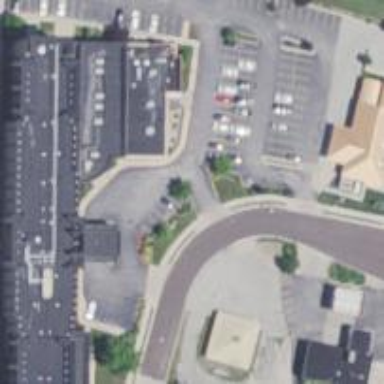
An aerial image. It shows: Hotel building.